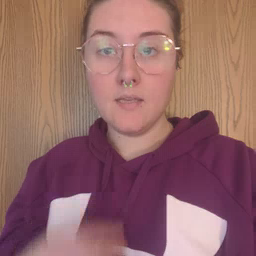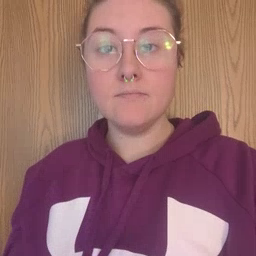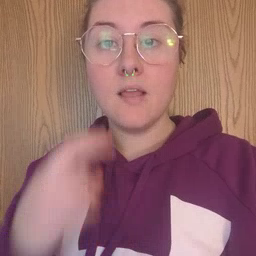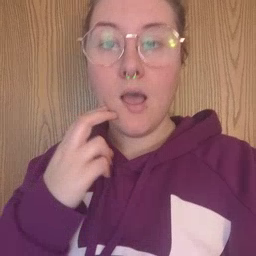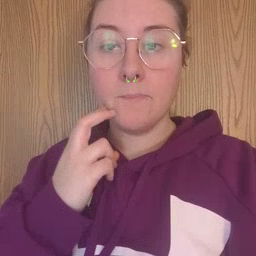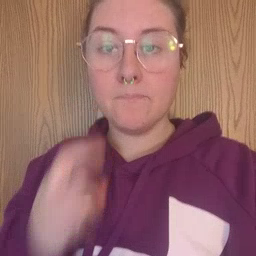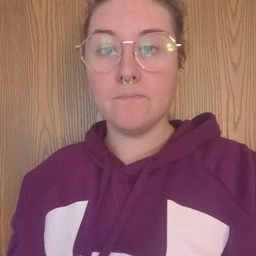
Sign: gum